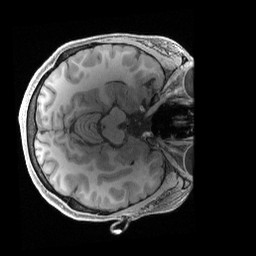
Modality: T1w
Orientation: axial
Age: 22
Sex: female
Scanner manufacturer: siemens
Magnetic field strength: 3 T
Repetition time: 2.4 s
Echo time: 0.00241 s